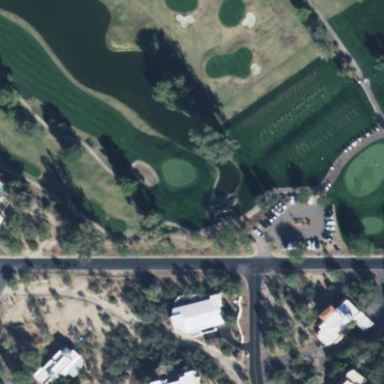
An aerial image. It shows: Water hazard on golf course. The hazard is natural water feature.